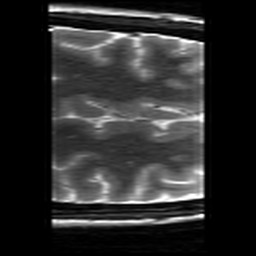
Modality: T2w
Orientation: axial
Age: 21
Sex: female
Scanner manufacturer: siemens
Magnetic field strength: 3 T
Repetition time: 8.02 s
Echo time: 0.08 s